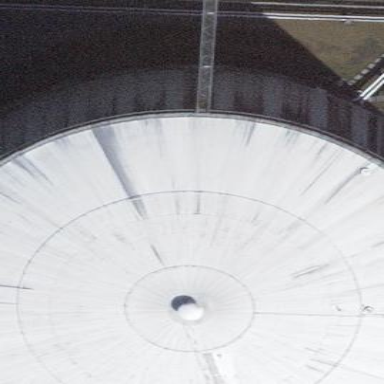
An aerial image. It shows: Storage tank that is man-made.